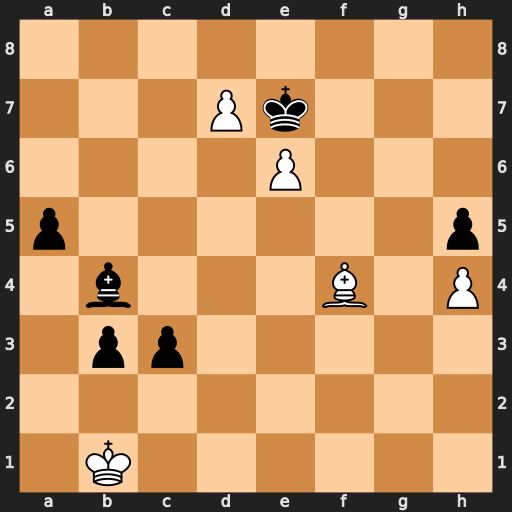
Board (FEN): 8/3Pk3/4P3/p6p/1b3B1P/1pp5/8/1K6
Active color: w
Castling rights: -
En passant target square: -
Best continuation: Bg5+ Kxe6 d8=Q